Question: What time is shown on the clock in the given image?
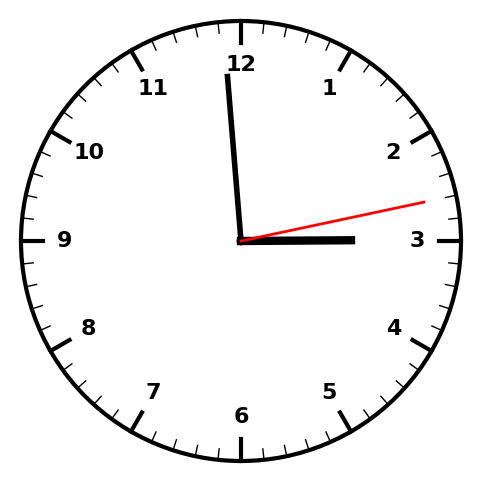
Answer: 02:59:13